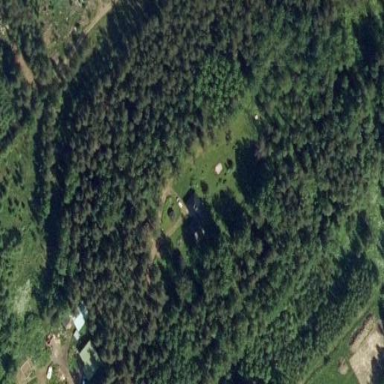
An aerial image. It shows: Beautiful woodland area.